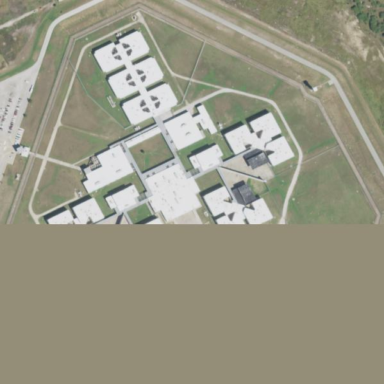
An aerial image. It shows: Prison.